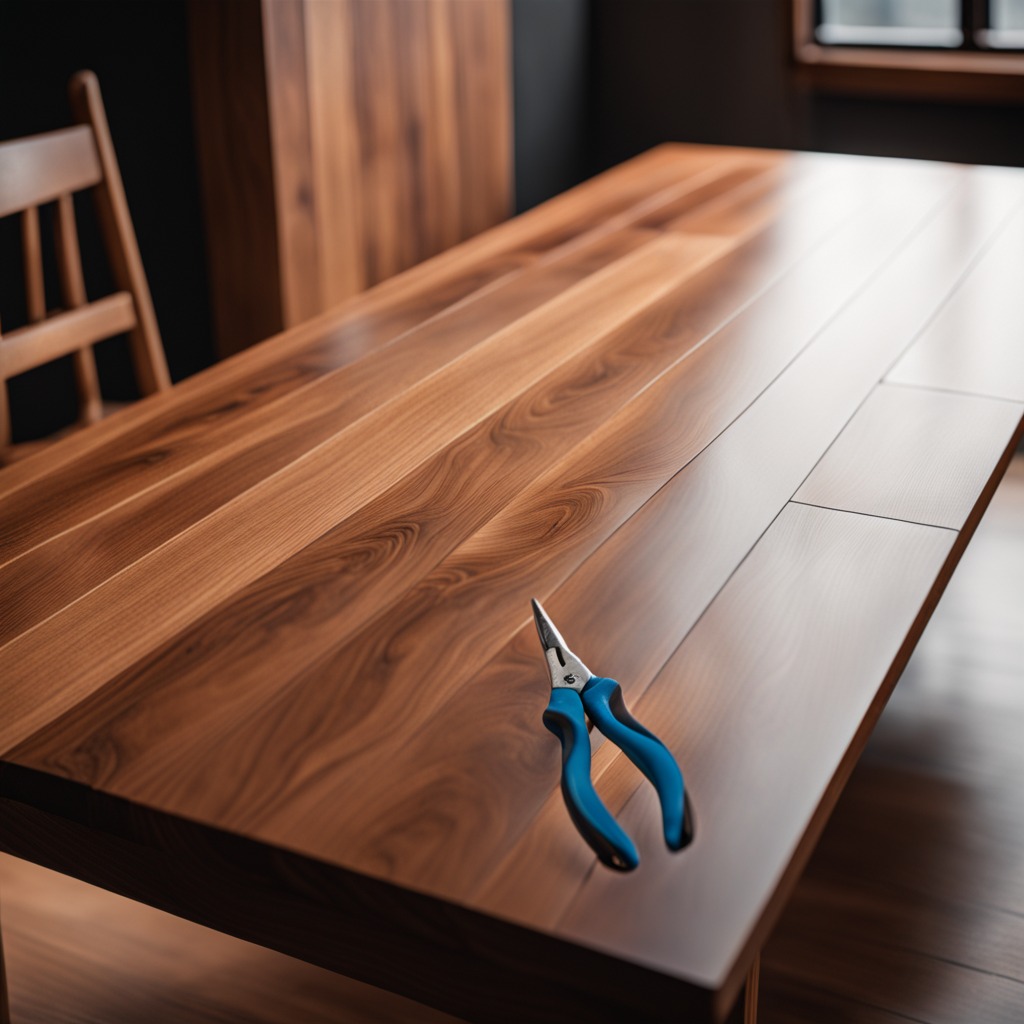
A plier is lying on a wooden table in a carpentry studio.